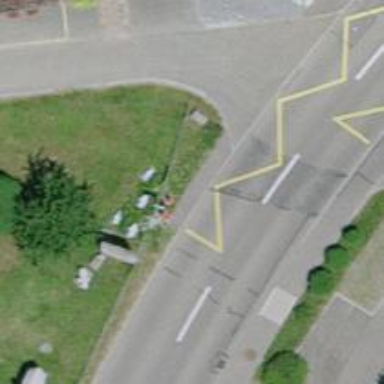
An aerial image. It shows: Public transport stop position.